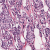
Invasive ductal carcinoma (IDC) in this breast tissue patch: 1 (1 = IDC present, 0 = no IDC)